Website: lowes
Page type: customer-info-address
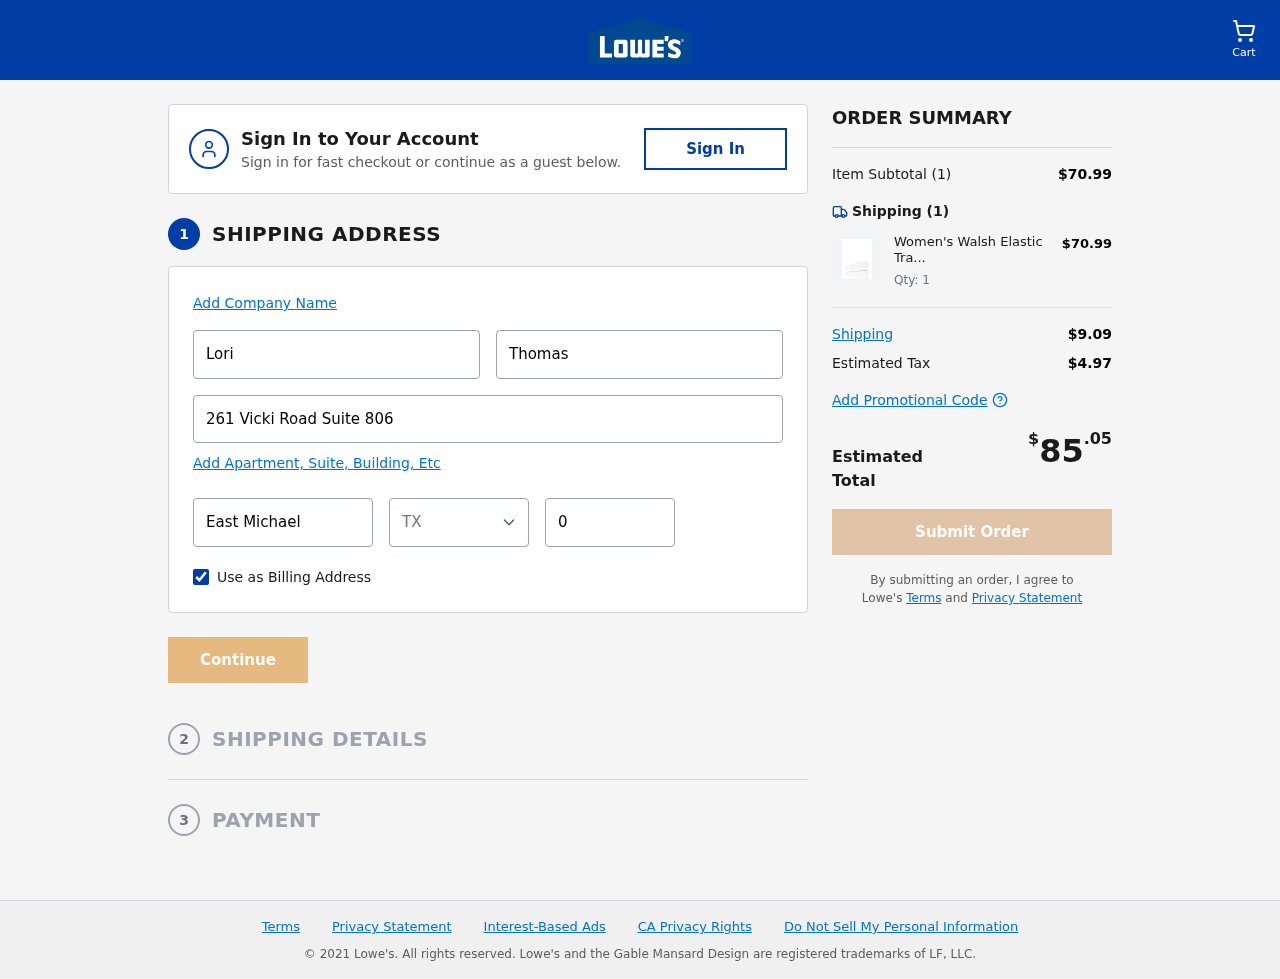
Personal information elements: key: PII_CITY
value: East Michael
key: PII_FIRSTNAME
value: Lori
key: PII_LASTNAME
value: Thomas
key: PII_POSTCODE
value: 07793
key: PII_STATE_ABBR
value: TX
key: PII_STREET
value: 261 Vicki Road Suite 806
Product elements: key: PRODUCT1_NAME
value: Women's Walsh Elastic Trainer White (White) 8 UK (41 EU)
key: PRODUCT1_PRICE
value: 70.99
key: PRODUCT1_QUANTITY
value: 1
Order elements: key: ORDER_NUM_ITEMS
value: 1
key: ORDER_SUBTOTAL
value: $70.99
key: ORDER_NUM_ITEMS2
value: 1
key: ORDER_SHIPPING_COST
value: $9.09
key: ORDER_TAX
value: $4.97
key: ORDER_TOTAL
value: $85.05